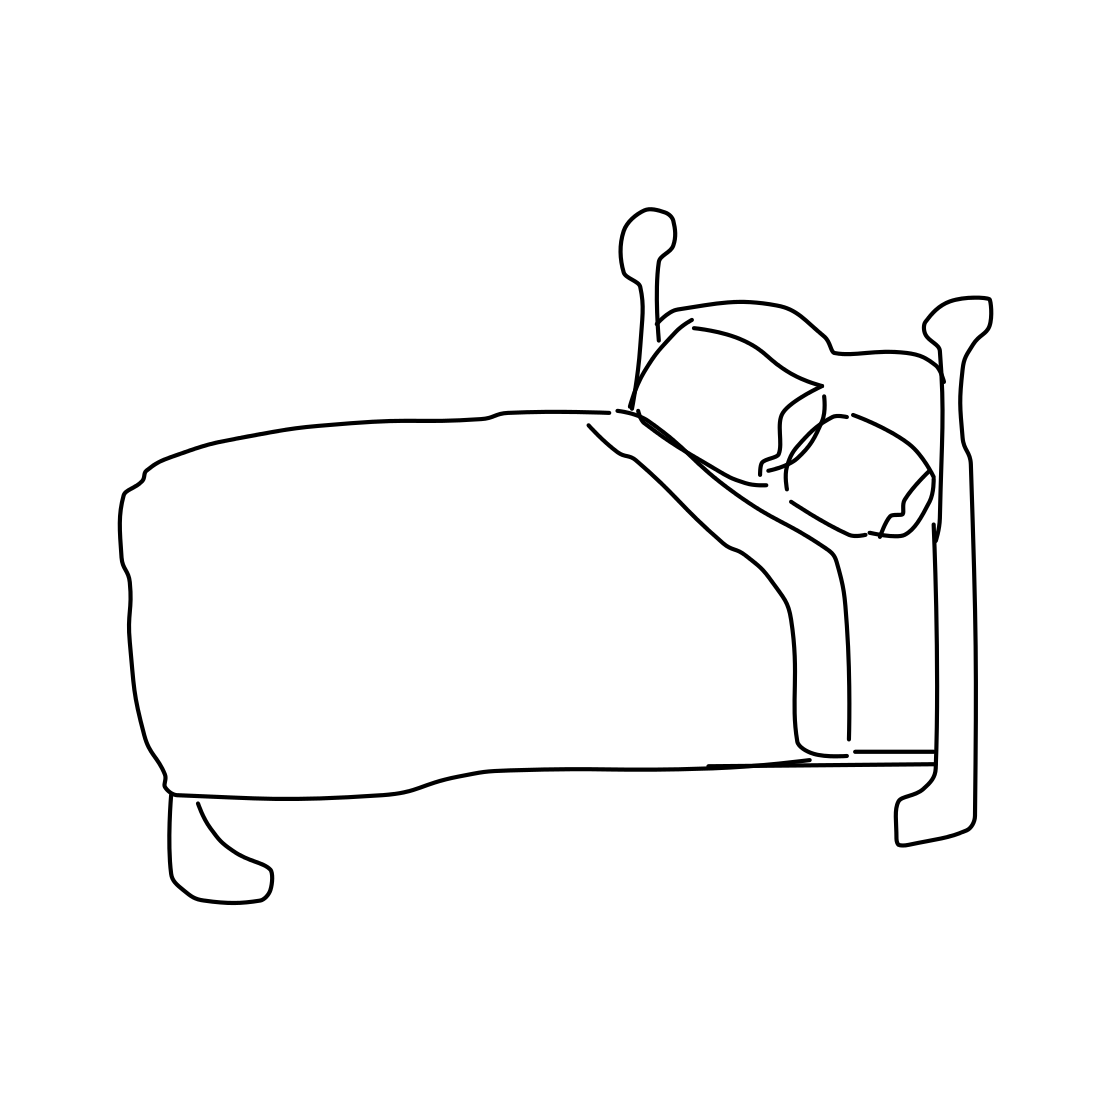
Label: bed